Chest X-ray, PA view. Patient: 36 years old, sex M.
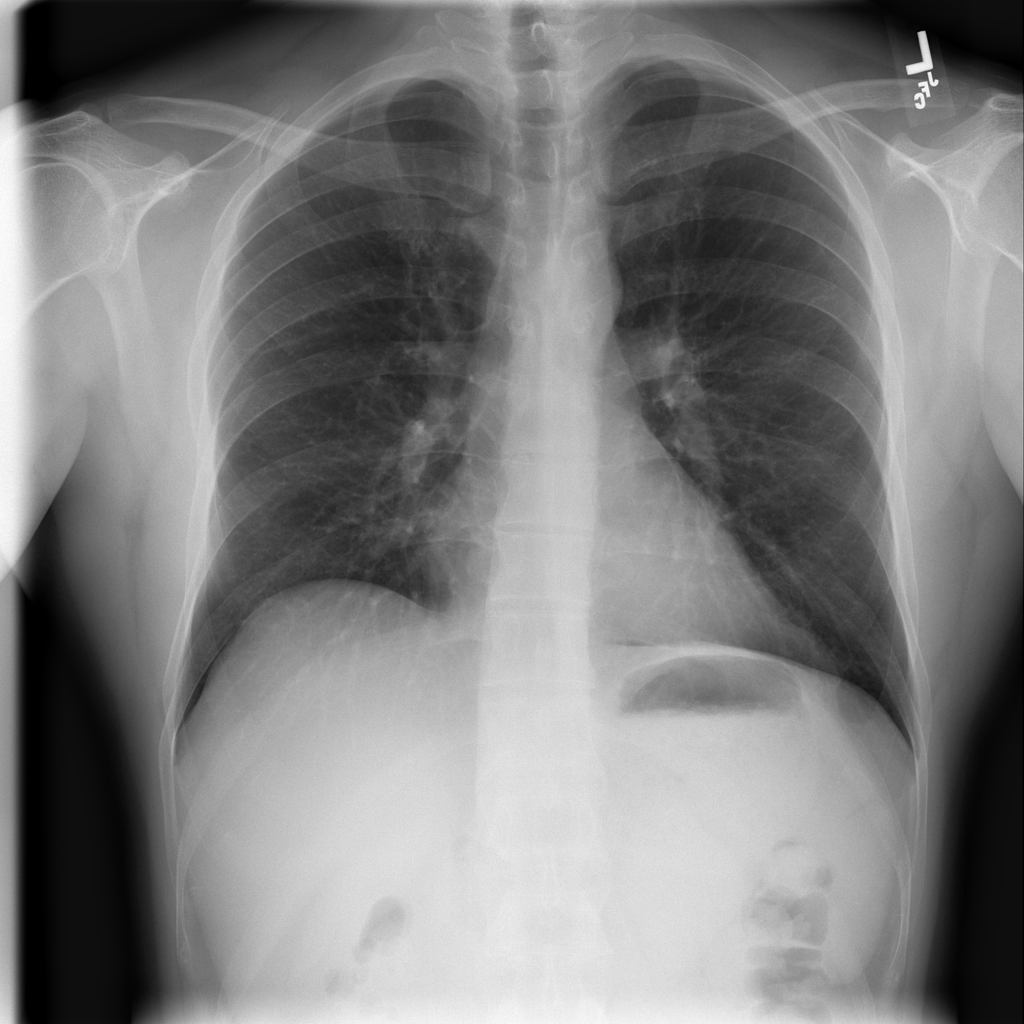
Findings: No Finding